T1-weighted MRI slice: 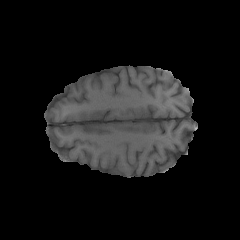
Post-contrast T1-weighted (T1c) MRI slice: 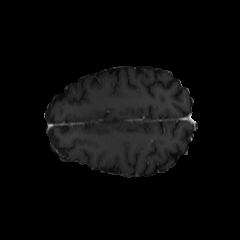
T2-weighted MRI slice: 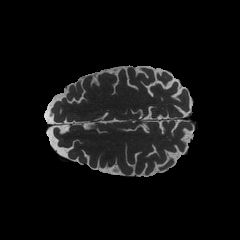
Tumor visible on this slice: no